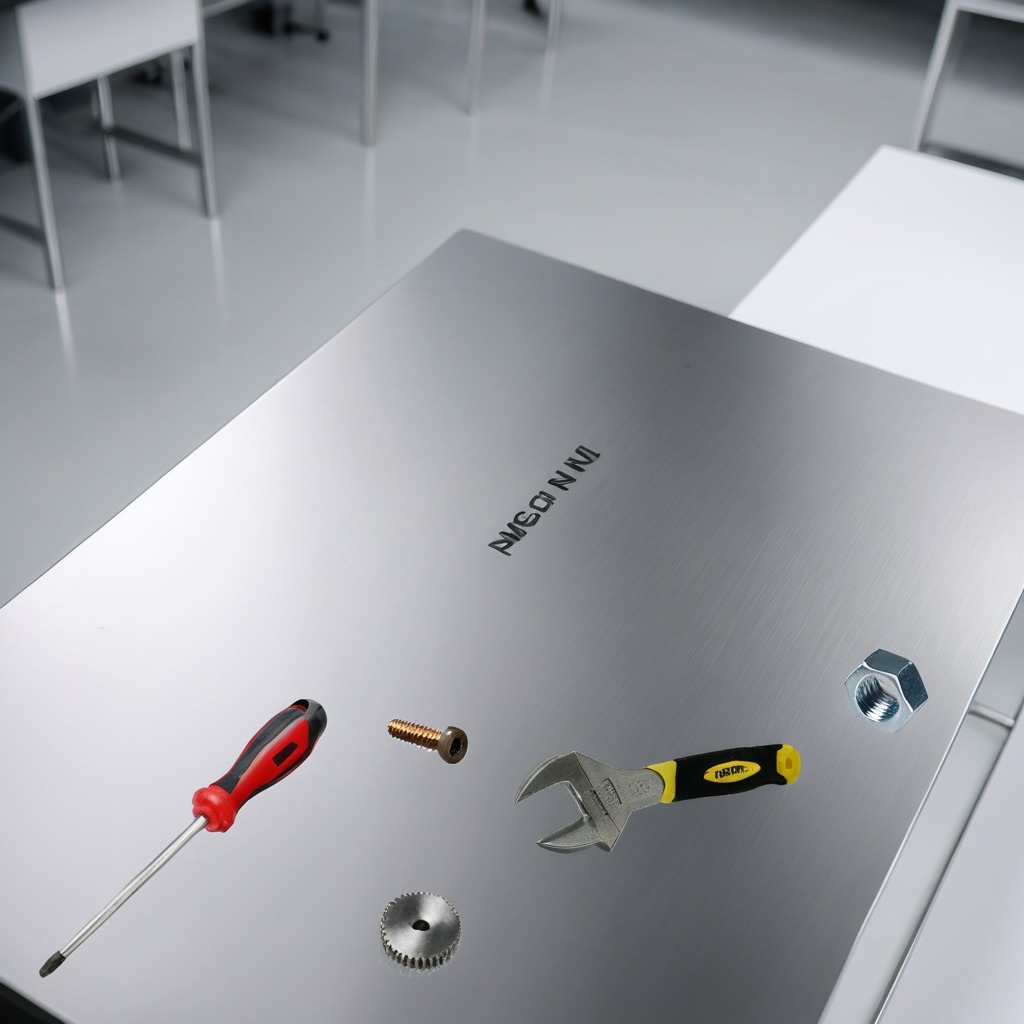
A steel gear with teeth, a metal machine screw, a screwdriver, a metal nut, and a wrench are lying on the stainless steel table.